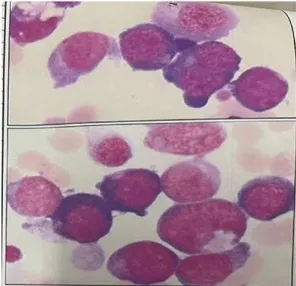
Pathological examination of MPTs. (B) Pathological finding of acute non-lymphocytic leukemia.
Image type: pathology (giemsa)